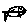
Label: fish